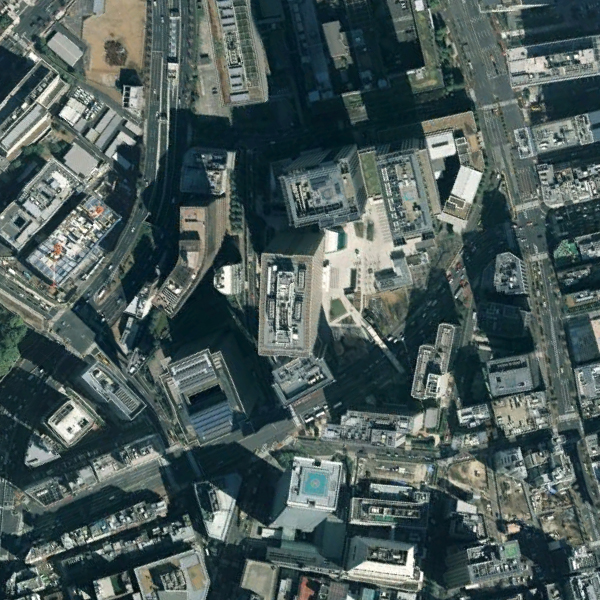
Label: Commercial